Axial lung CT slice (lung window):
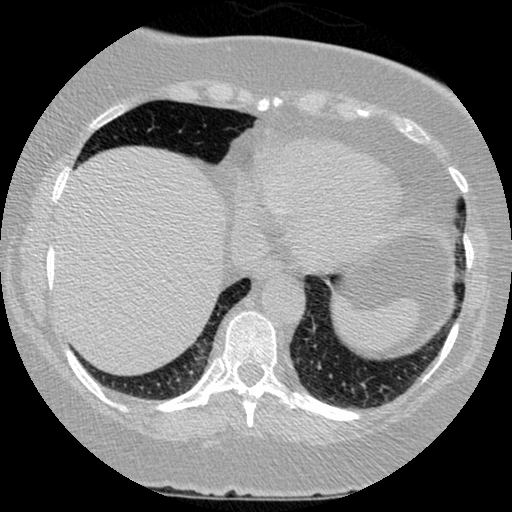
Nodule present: no